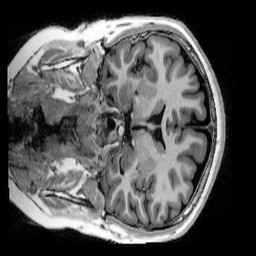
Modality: UNIT1_denoised
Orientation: coronal
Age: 12
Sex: female
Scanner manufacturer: siemens
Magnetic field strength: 3 T
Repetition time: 4 s
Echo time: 0.00303 s